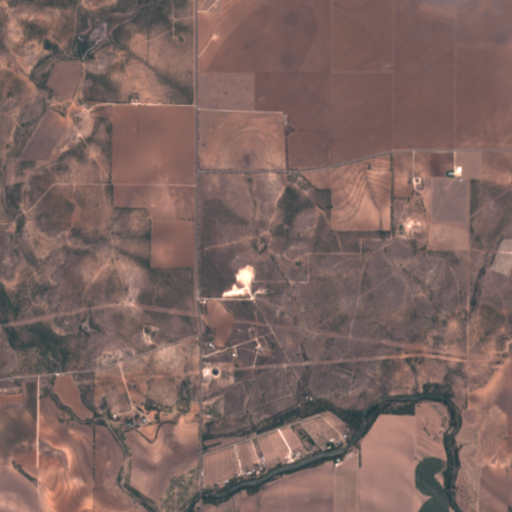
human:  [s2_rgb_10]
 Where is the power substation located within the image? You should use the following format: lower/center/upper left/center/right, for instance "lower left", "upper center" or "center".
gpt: The power substation is located in the lower center of the image.
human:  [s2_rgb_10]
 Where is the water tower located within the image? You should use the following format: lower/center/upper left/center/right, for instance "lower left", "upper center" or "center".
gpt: The water tower is located in the center of the image.
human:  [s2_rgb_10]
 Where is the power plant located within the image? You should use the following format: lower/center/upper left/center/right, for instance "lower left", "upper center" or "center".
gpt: There is no power plant in the image.